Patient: sex M, age 32
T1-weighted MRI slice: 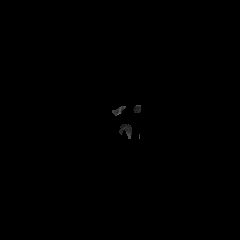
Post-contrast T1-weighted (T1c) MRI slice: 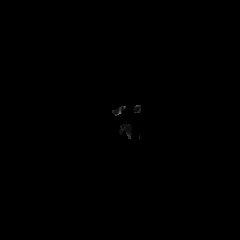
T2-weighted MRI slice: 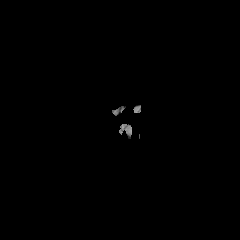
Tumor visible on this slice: no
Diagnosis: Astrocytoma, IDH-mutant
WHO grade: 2